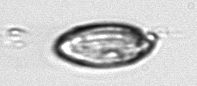
Label: Katodinium_or_Torodinium